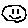
Label: smiley face